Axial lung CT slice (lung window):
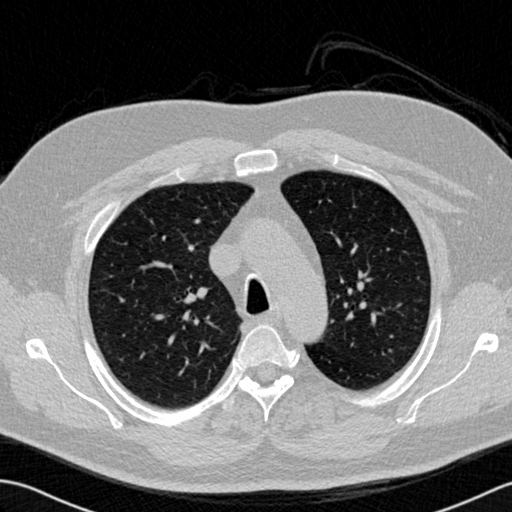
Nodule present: no